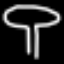
Label: mushroom